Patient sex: F
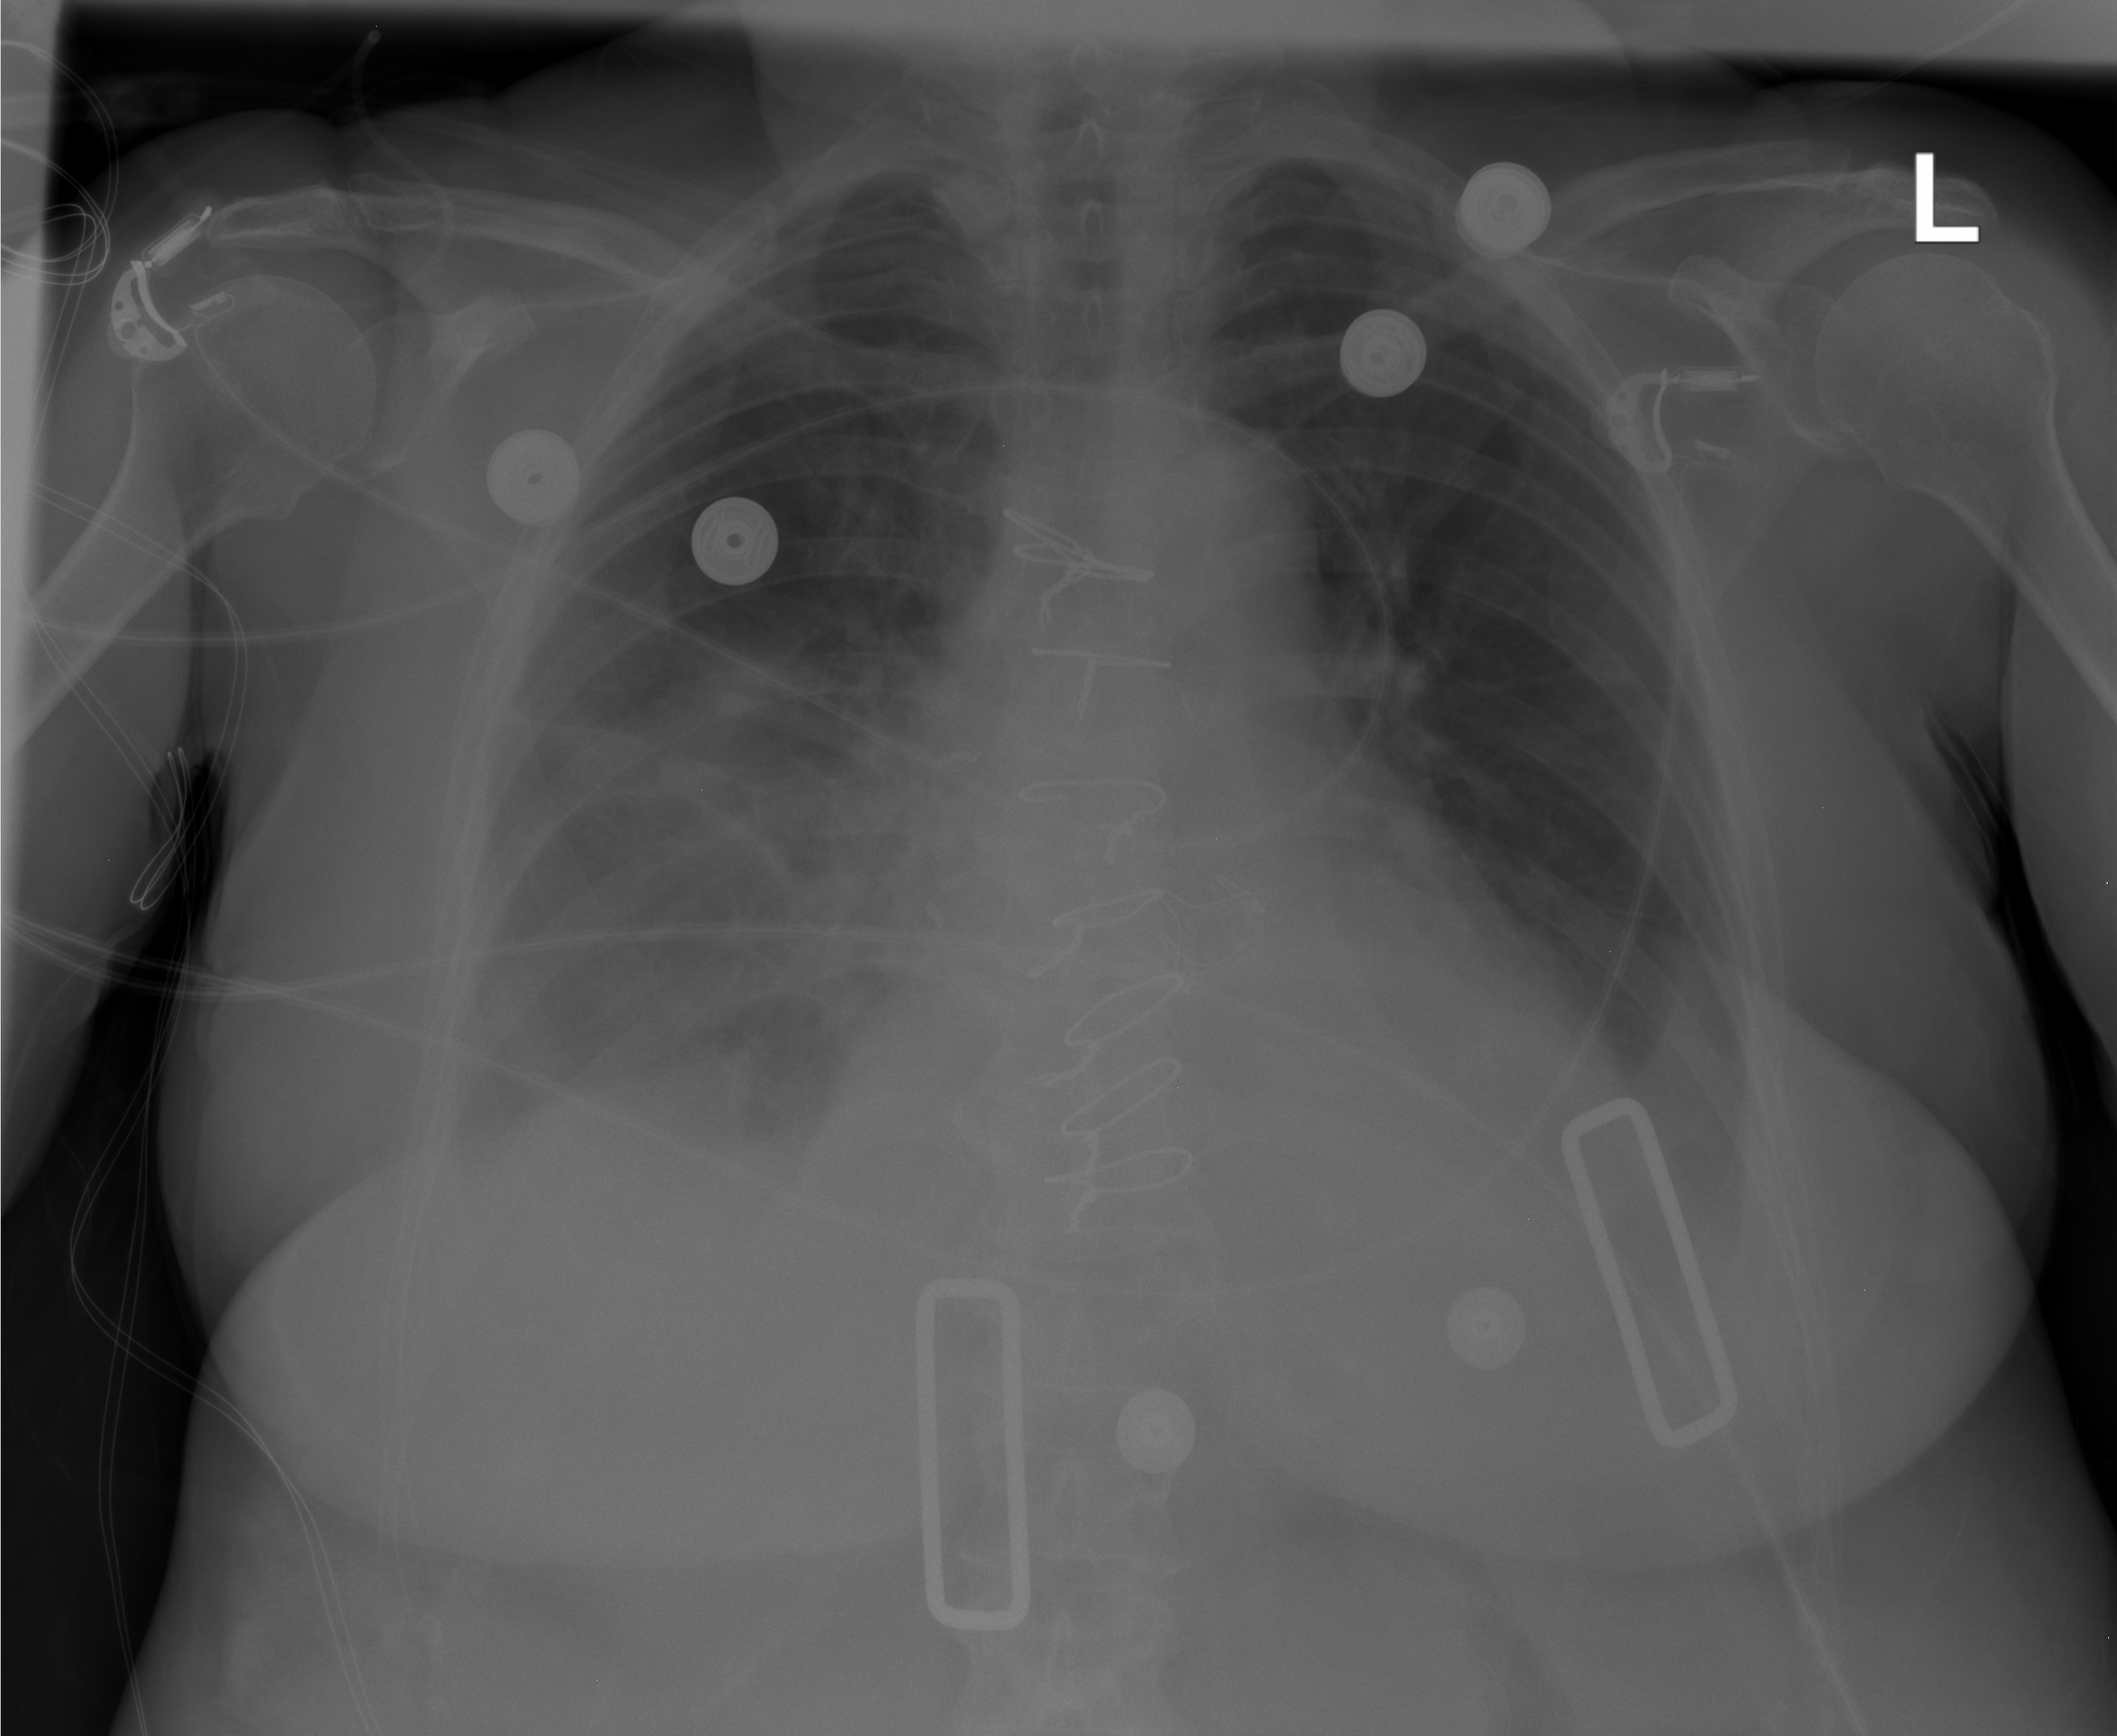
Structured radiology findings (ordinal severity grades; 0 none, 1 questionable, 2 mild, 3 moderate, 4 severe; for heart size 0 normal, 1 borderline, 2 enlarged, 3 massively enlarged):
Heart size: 2
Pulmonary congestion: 0
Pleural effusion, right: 2
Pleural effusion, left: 1
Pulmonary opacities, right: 1
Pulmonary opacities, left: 0
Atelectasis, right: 2
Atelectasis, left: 2